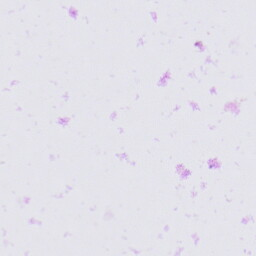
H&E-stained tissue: Prostate